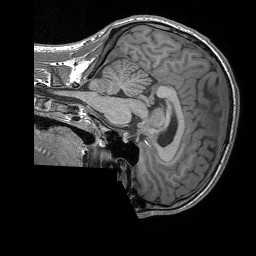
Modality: T1w
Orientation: sagittal
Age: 21
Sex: male
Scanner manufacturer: siemens
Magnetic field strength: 3 T
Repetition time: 1.56 s
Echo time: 0.00207 s